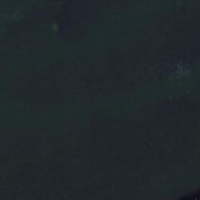
EUNIS habitat code: 15
Species observed at this site:
Geranium nodosum